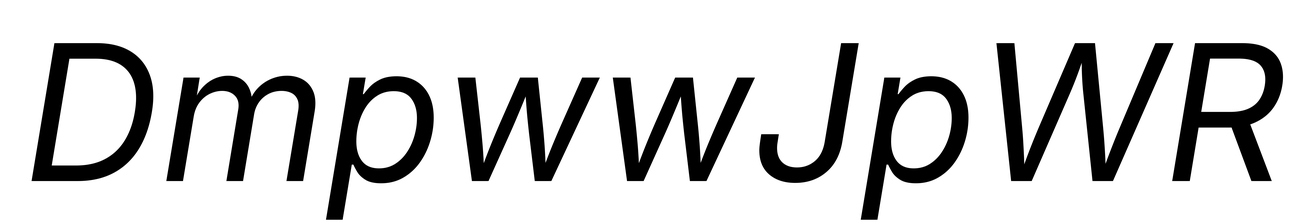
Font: Inter-Italic_Italic